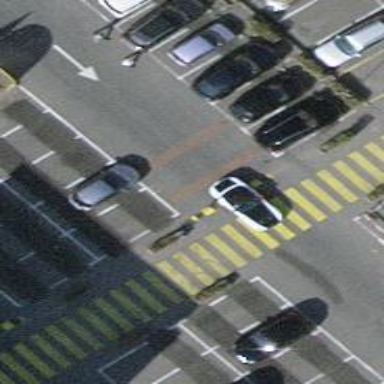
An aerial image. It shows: Bump for traffic calming.